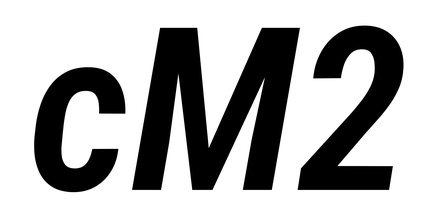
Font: Roboto-Italic_Condensed_SemiBold_Italic